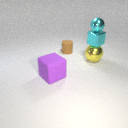
small cyan metal cube above large yellow metal sphere